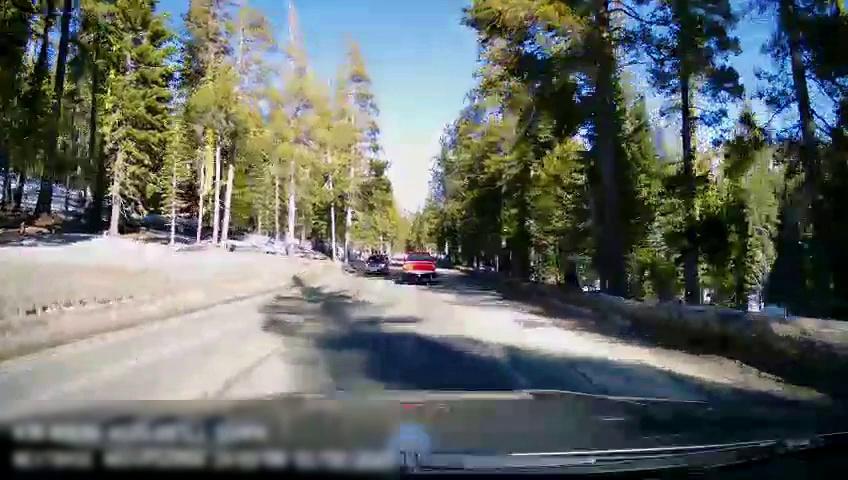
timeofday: Day
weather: Sunny
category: Drivable Space
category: Vehicles | SUV
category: Vehicles | Truck
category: Lanes | Current Lane